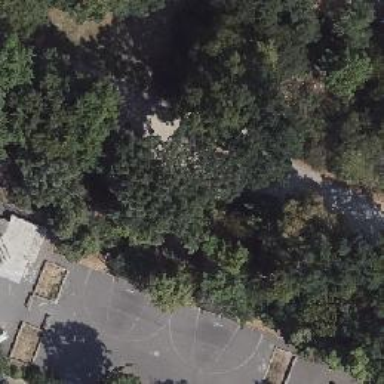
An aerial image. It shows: Park with broadleaved deciduous trees.